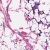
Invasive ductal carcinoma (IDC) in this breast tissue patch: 0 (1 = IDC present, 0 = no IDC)